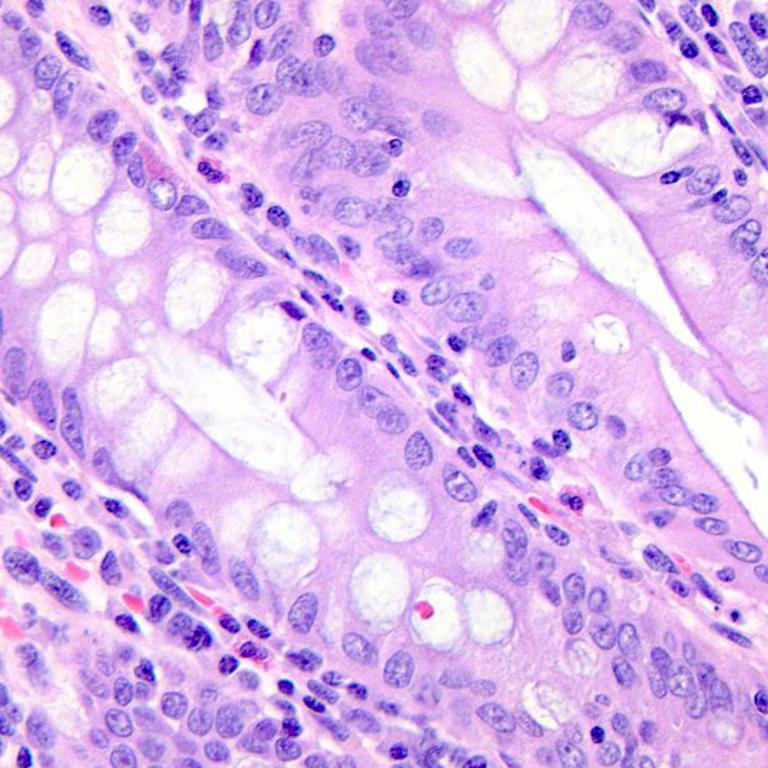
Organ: colon
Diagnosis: benign